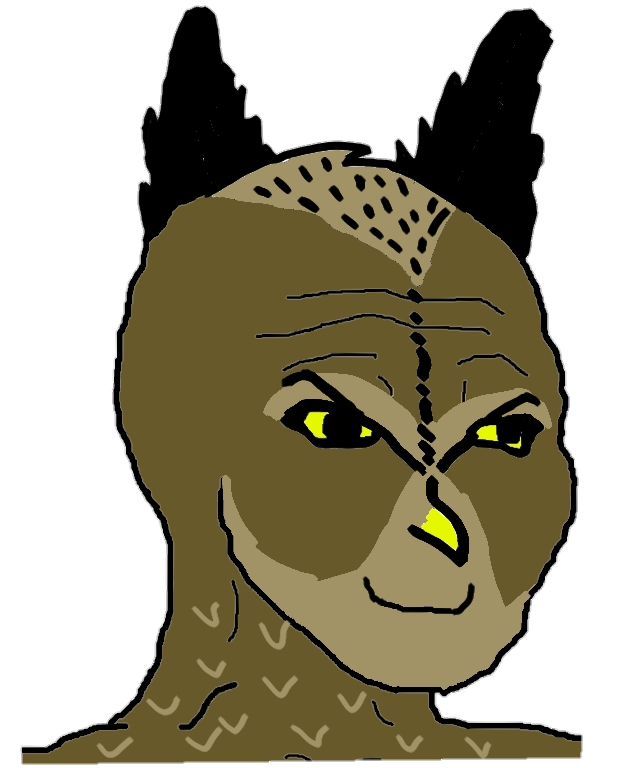
Label: 5_Animal